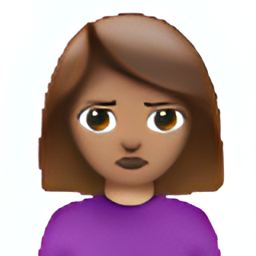
Name: woman pouting type 4
Emoji: 🙎🏽‍♀️
Group: People & Body
Sub-group: person-gesture